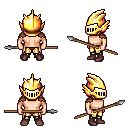
a pixel art fantasy rpg character, male body template, human, light skin, leather shoulder armor, gold greaves, purple bangs hairstyle, gold helm, maroon shoes, spear, four views (front, back, left, right), 2x2 character sprite sheet, small pixel art, hard edges, no anti-aliasing